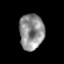
Tissue: prostate
Cell type: Epithelial cells
Senescence score: 0.3388
Nuclear area (px): 864
Mean DAPI intensity: 143.125